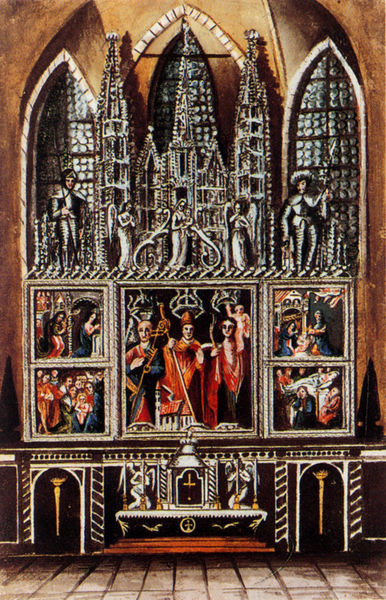
Titel: Der Kefermarkter Altar
Künstler: Josef Löw
Standort: Linz
Institution: Oberösterreichisches Landesmuseum
Schlagwörter: blau, feuer, flügel, gemälde, gott, schatten, frauen, gelb, kirchturm, menschen, braun, bunt, fenster, grau, holz, marmor, schwarz, säule, säulen, tisch, weiss, zeichen, zeichnung, dach, gebäude, rot, malerei, menge, architektur, stein, tod, trauer, bild, kirche, boden, gold, decke, drei, gotik, renaissance, turm, turmspitze, engel, schwung, spanien, bilder, bogen, perspektive, stab, klein, figuren, kuppel, treppe, treppen, bischof, kaiser, lanze, papst, soldaten, spitz, floral, ornamente, kerzen, stufen, zinnen, foto, fotografie, gewölbe, medaillon, glaube, kloster, kreuz, türme, dom, bewaffnet, fliesen, waffen, beten, gebet, kunst, menschenmenge, ritter, rüstung, altar, hochaltar, kathedrale, portal, mittel, schnörkel, gesims, skulpturen, pfarrer, gotisch, kreuzgratgewölbe, spitzbogen, christus, grab, jesus, christlich, fegefeuer, sage, kniend, mittelalter, altarraum, priester, religiös, romanik, chor, heiliger, könige, heilige, opfer, heilig, steinboden, maria, anbetung, glauben, schrein, christentum, aufzug, volkskunst, kandelaber, mittelteil, altarbild, gläubig, marientod, verkündigung, symbole, aufsatz, geburt, bauwerk, nischen, fialen, teile, köln, spätgotik, gesprenge, retabel, ikonen, barbara, flügelaltar, heilige barbara, triptychon, bischofsstab, altarbilder, evangelisten, christopherus, altarretabel, gespränge, riemenschneider, bibelszenen, polyptychon, polyptichon, heiligen, hauptaltar, abbreviatur, beschützer, kleinformat, marienbildniss, menschenmege, poly, reliös, triptiochon, tripychon, törume, beichtstuhl, pabst, ausklappbar, unterteilt, katholik, geburg, marienlegend, marienlegende, tisfch